Question: Whenever i delete a file from the Linux Server it pops error message as :

But at the same time if the directory is compressed and then if tried to delete it gets deleted.
> Why would that error pops out restricting user from deleting the
folder ?
I have already set full rights to the user.
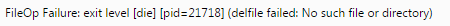
Answer: Atlast i found the solution,actually the server was exceeding the file quota alloted for it.Contacted the support for server they helped me to resolve the issue.Deleted trash and unused files in the server.This resolved my error.
Hope it help someone.